Question: I would like to implement a panel that looks like the lower part of stackoverflow tag panel.
It should add only free text from a textfield - no ajax, autocomplete or selection from pre defined values
It should look something like this:

How can I implement it in jquery/js/kendo
Thanks.
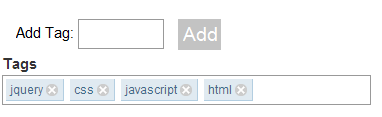
Answer: You can try <URL> which is a simple and configurable tag editing widget with autocomplete support.